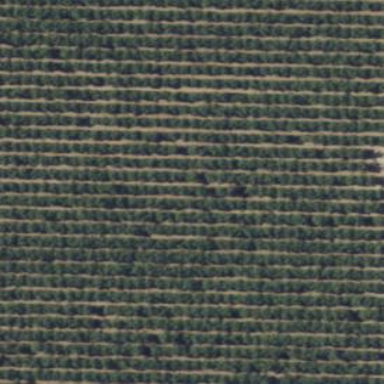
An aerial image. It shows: Almond orchard with rows of almond trees.